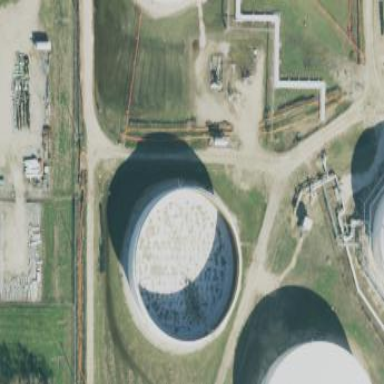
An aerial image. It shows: Storage tank building.